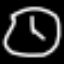
Label: clock